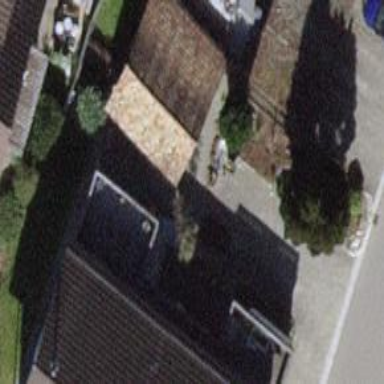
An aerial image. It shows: Garage building.